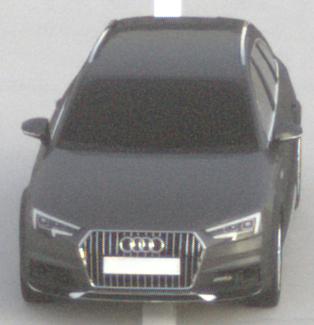
Make: Audi
Model: A4 Allroad 45 TFSI
Detailed model: A4 (B9) allroad
Model produced from: 2019/02
Model produced until: 2019/05
Doors: 5
Color: gray
Road condition: dry road
Daytime: sunrise or sunset
Contrast: low contrast